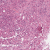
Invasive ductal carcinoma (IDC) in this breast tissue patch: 1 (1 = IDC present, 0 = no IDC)